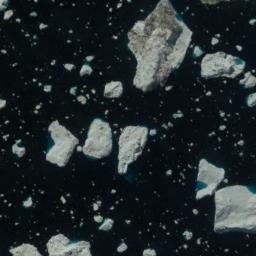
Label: sea_ice